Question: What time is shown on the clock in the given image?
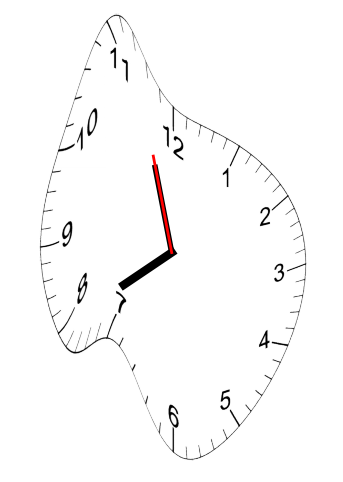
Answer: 07:56:57